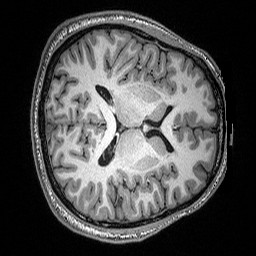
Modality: T1w
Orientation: axial
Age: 33
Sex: male
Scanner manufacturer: siemens
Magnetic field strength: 3 T
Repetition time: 2.53 s
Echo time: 0.0033 s